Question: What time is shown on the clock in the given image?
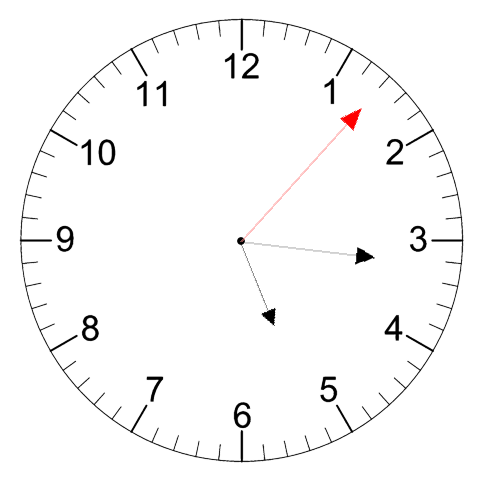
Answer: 05:16:07